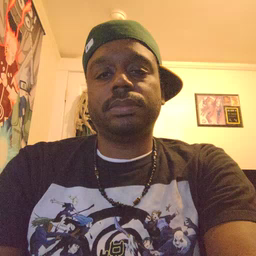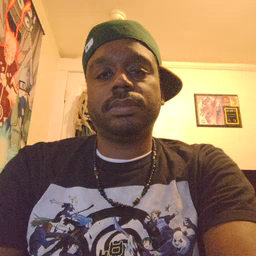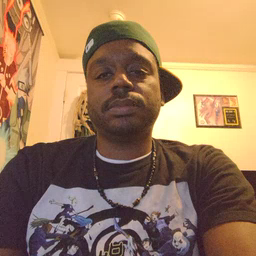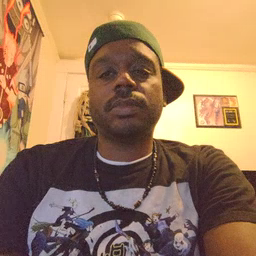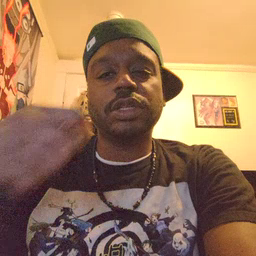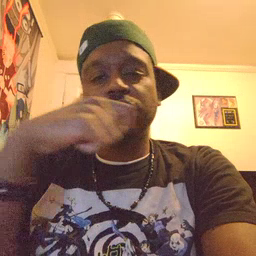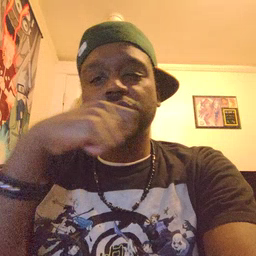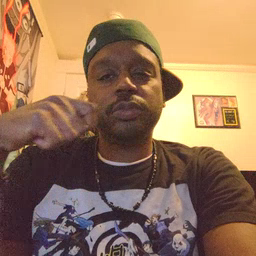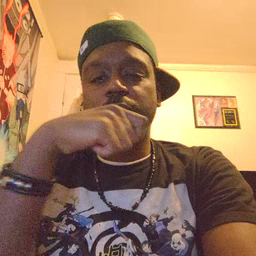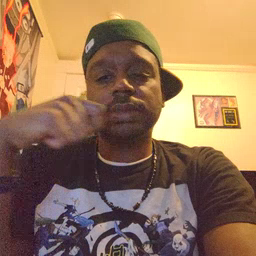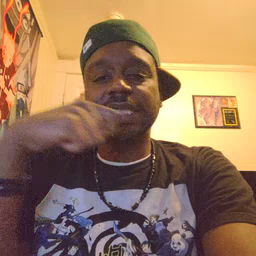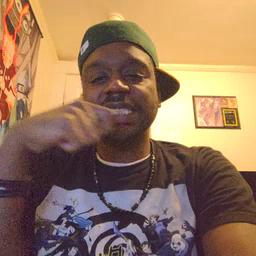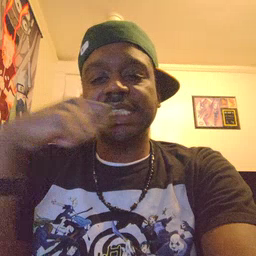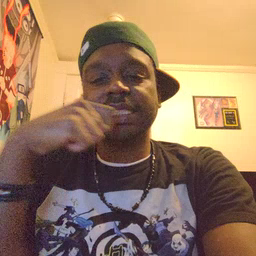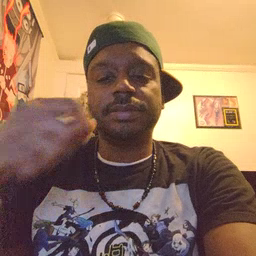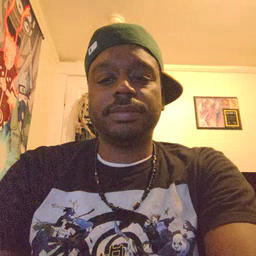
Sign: toothbrush